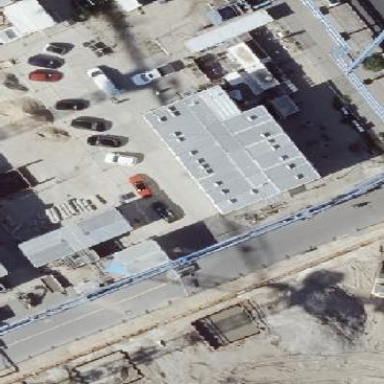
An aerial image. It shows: Container building.